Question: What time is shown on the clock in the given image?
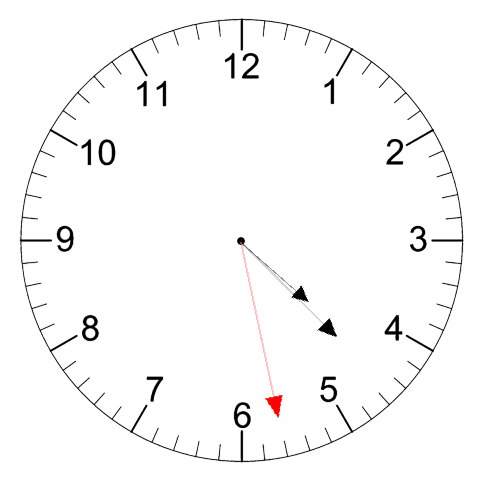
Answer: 04:22:28